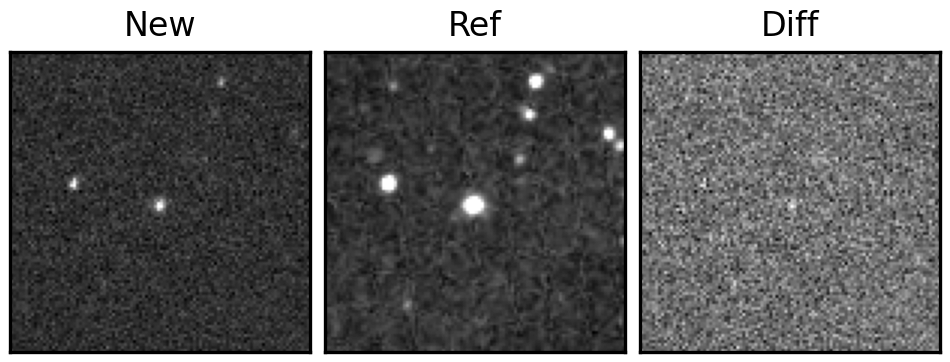
Label: real